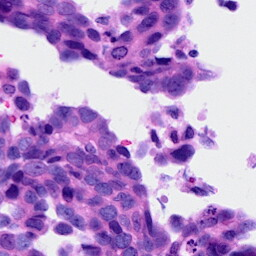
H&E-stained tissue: Ovarian